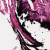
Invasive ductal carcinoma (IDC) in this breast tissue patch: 0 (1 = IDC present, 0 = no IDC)